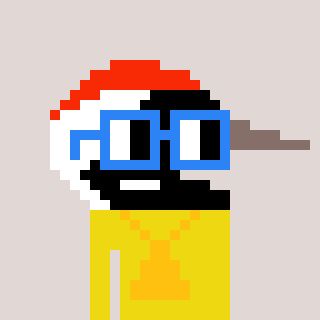
a pixel art character with square blue glasses, a crane-shaped head and a yellow-colored body on a warm background